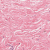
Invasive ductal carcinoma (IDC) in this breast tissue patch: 0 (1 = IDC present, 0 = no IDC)